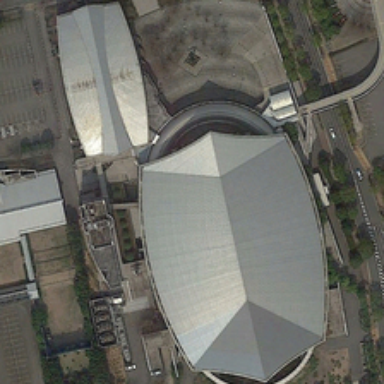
Several empty parking lots are around a large building .